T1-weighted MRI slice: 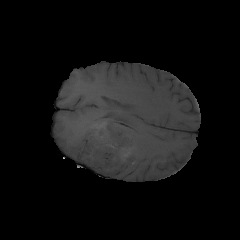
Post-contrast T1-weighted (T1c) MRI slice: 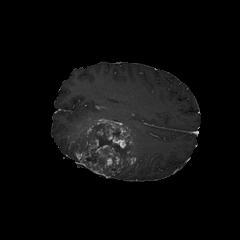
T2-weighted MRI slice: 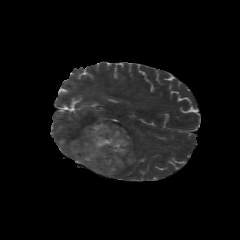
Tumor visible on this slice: yes